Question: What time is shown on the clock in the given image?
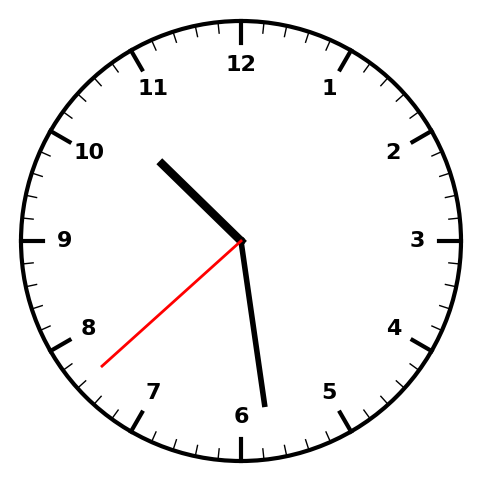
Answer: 10:28:38